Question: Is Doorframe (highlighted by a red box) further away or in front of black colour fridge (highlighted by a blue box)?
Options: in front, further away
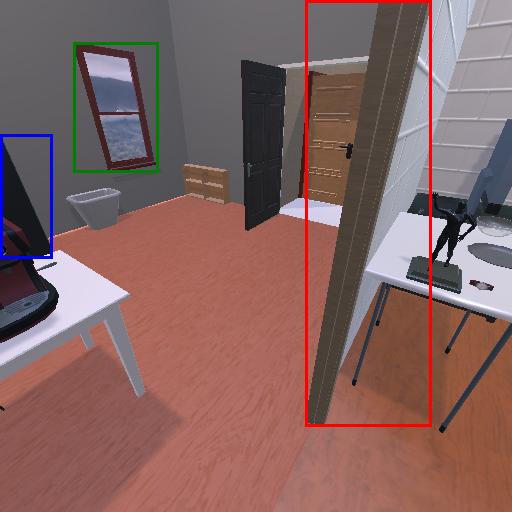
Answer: in front